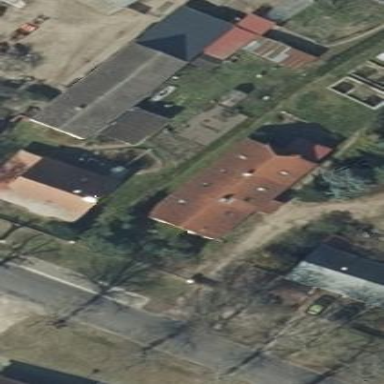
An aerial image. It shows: House with flat roof in light gray color.